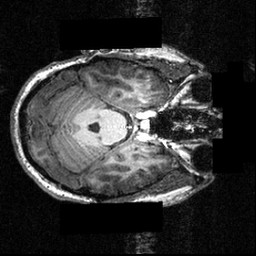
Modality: T1w
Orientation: axial
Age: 24
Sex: male
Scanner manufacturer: siemens
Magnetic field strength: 3.951 T
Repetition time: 1.5 s
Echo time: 0.00335 s